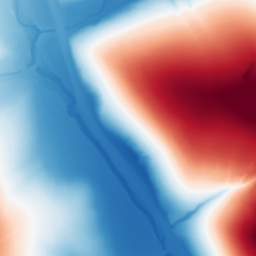
Category: trend_removal
Decomposition family: polynomial
Decomposition parameters: degree: 2
Upsampling method: sinc_blackman
Upsampling parameters: scale: 2
kernel_size: 8
Upsampling scale: 2